Question: I created a workflow with 2 sequences. I deployed it to test and everything worked fine. I went back and added a sequence between the two. Now it doesn't seem to execute anything in the new sequence. Is there a catch to reload the workflow in SharePoint to get these to appear?
In the image below, the new sequence is GetHRContextInfo. The WriteToHistory event never fires.
Also, I can't debug the workflow now, either.

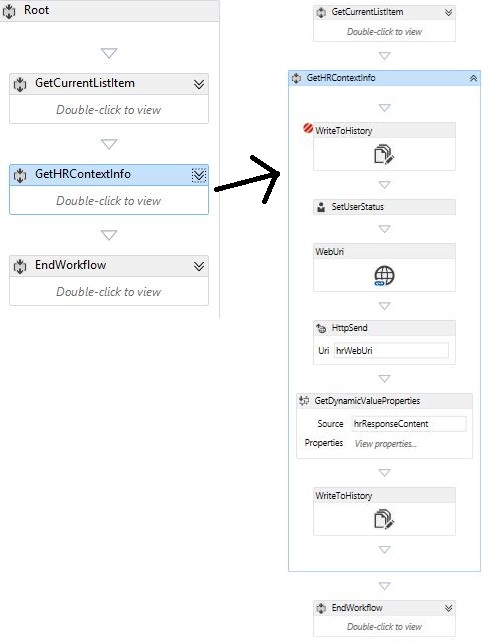
Answer: Did you remove & deploy a new workflow or replace it? The latter isn't a good idea because the public signature of the workflow has changed and thus any current associations are either going to error out or not pick up changes to the signature (anything considered public, such as new activities as you've done here). I consider it a good practice & recommend that you deploy a NEW workflow. If this is in development, remove the old one first (). If this is production, deploy it as a NEW workflow.